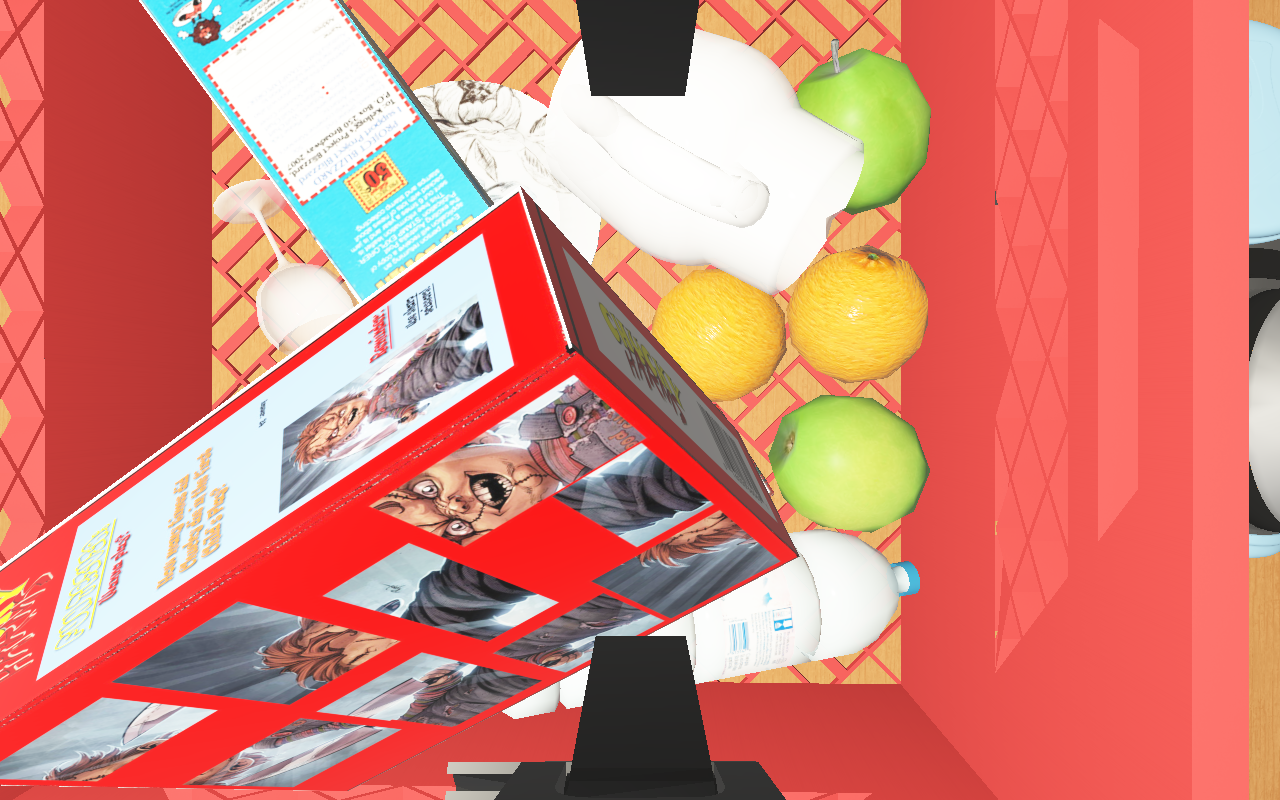
Objects in the scene:
carafe
water bottle
apple
apple
orange
orange
plate
jam jar
cereal box
biscuit box